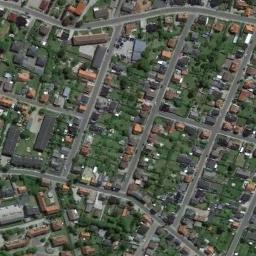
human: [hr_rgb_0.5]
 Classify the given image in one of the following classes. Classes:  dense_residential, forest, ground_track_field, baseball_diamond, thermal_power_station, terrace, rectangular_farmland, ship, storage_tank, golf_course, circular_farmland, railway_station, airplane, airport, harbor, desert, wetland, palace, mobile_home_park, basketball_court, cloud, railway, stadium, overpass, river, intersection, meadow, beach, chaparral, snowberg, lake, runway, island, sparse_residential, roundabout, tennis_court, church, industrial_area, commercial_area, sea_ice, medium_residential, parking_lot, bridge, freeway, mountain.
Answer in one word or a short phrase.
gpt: dense_residential